Field crop: tomato
Growth stage: 2
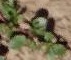
Species: portulaca